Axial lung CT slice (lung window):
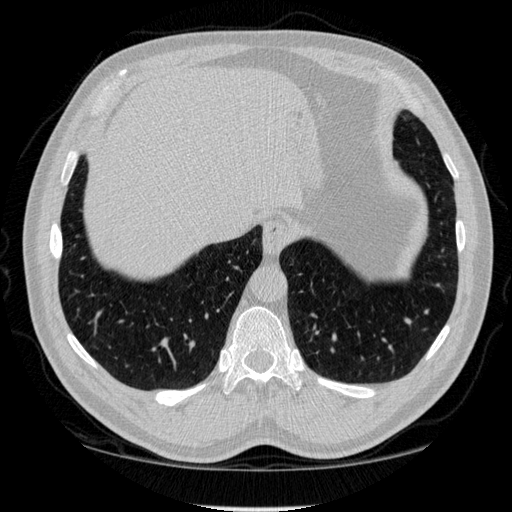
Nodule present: no